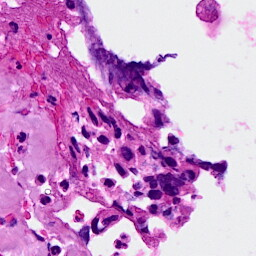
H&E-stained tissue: Breast